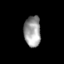
Tissue: skin
Cell type: Others
Senescence score: 0.774
Nuclear area (px): 501
Mean DAPI intensity: 157.271